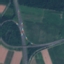
Land use / land cover class: Highway